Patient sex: M
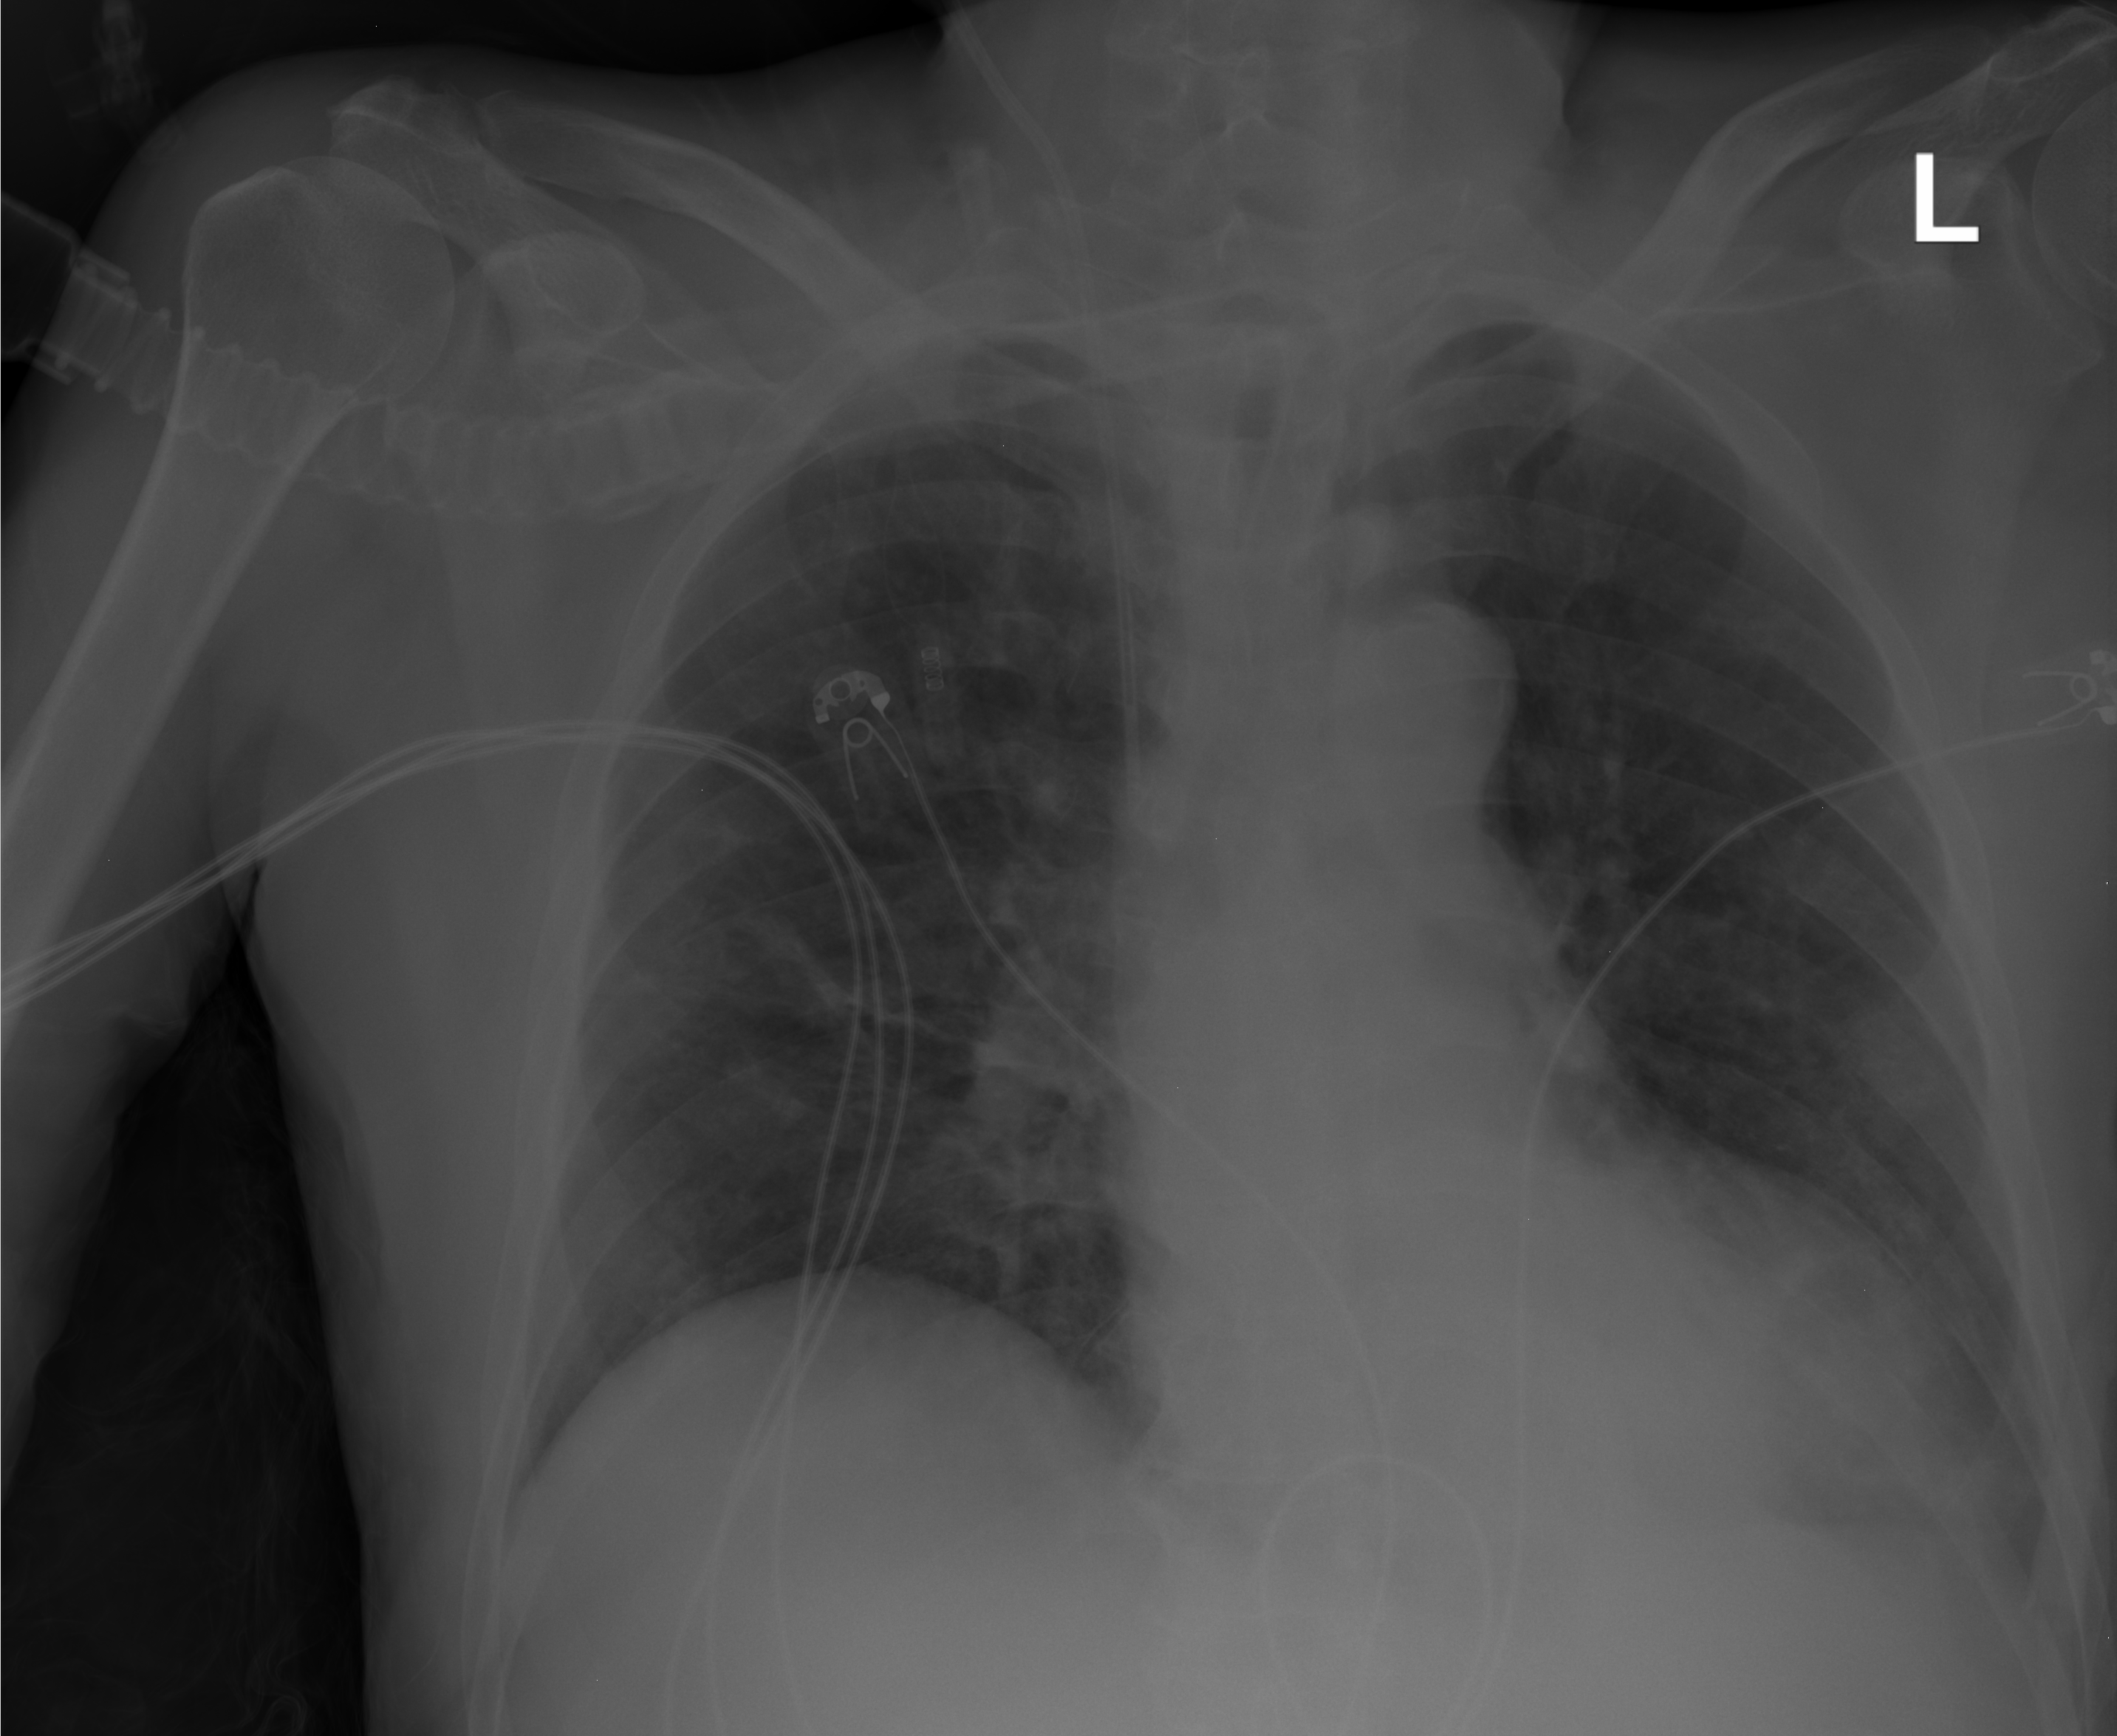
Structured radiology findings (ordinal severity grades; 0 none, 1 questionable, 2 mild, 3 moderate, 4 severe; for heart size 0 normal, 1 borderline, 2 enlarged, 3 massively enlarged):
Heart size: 2
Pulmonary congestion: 2
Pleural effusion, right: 0
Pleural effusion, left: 0
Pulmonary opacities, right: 2
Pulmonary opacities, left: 0
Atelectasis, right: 0
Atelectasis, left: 0